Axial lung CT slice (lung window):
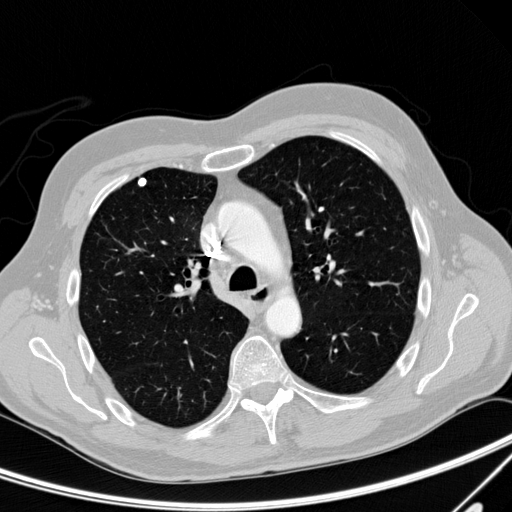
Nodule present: yes
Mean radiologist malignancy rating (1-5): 1.5